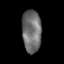
Tissue: lung
Cell type: Epithelial cells
Senescence score: 0.2068
Nuclear area (px): 799
Mean DAPI intensity: 110.116